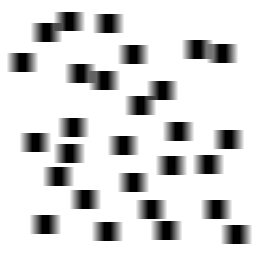
Squares: 28
Triangles: 0
Stars: 0
Total shapes: 28